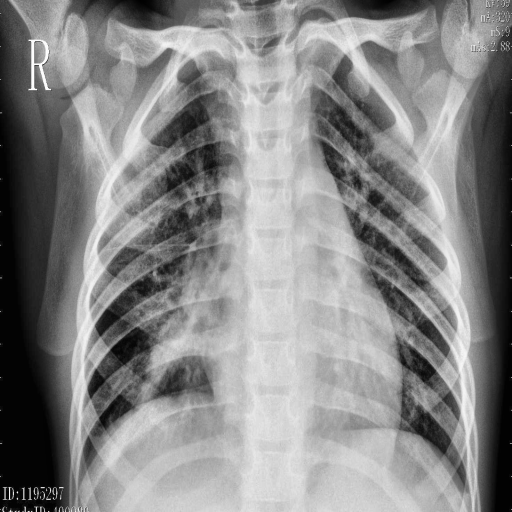
Finding: PNEUMONIA